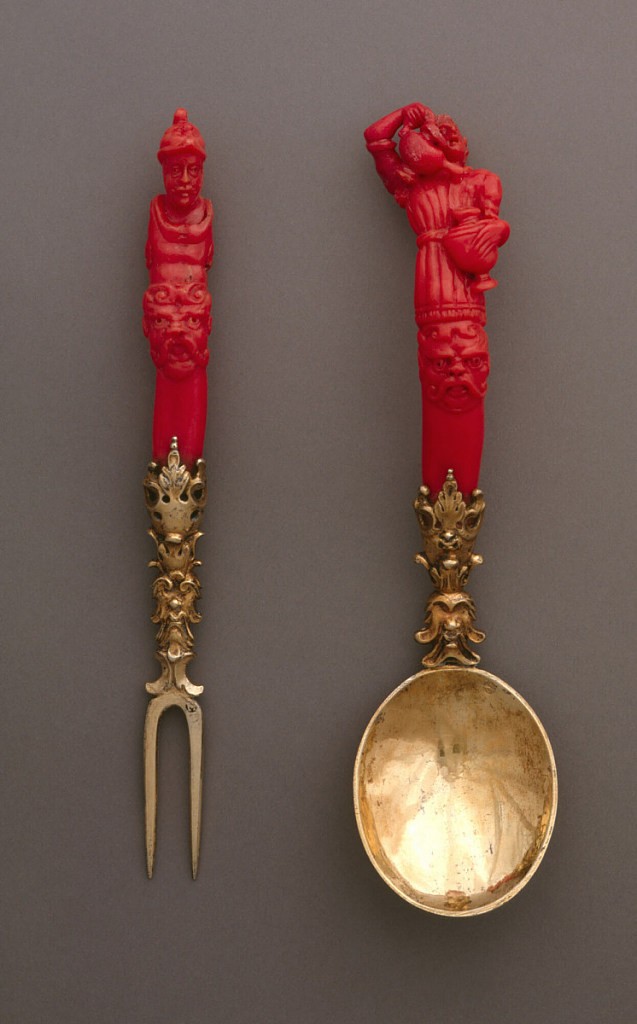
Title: Fork with Carved Figural Coral Handle
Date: ca. 1600–1630
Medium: coral, silver plated, gold
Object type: fork
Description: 1985-103-81,82: Two-tined fork with sloping shoulder; gilded neck ...;     1985-103-81: Two-tined pointed fork with sloping shoulders. Gil...;     1985-103-82: Oval spoon bowl, gilded neck elaborately decorated...